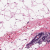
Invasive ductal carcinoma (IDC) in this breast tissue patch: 0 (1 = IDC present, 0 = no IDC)